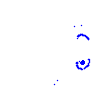
Particle: pion